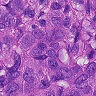
Metastatic tissue present: yes